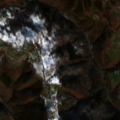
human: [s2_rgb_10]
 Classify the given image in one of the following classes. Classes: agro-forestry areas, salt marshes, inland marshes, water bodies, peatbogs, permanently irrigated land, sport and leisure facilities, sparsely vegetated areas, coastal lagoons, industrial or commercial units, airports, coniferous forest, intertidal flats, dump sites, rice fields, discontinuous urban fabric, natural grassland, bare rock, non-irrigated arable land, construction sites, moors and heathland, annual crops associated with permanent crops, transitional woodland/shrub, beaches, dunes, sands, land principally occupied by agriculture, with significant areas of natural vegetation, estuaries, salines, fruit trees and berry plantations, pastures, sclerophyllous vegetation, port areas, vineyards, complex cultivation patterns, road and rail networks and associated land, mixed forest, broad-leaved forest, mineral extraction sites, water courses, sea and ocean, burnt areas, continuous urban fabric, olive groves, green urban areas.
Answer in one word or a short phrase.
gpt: complex cultivation patterns, land principally occupied by agriculture, with significant areas of natural vegetation, broad-leaved forest